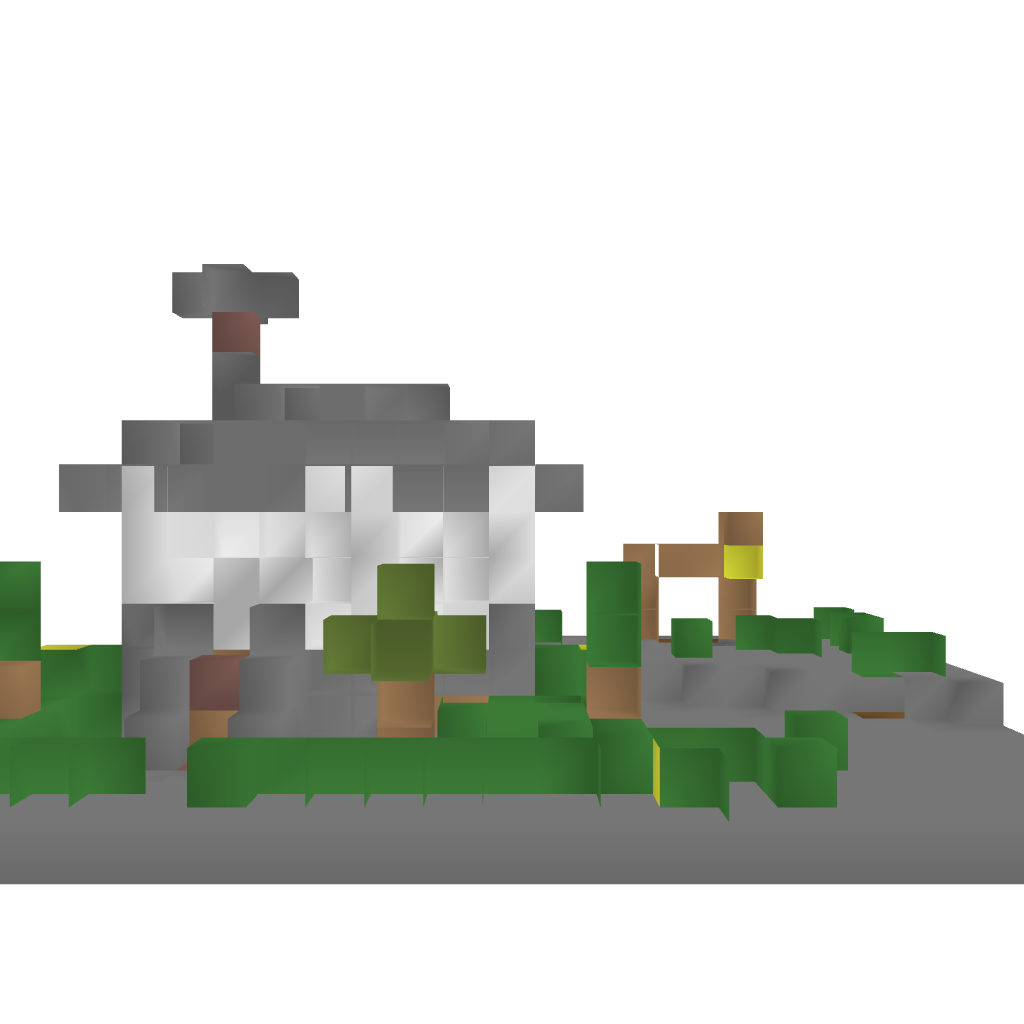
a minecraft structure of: Small Modern House bad low quality